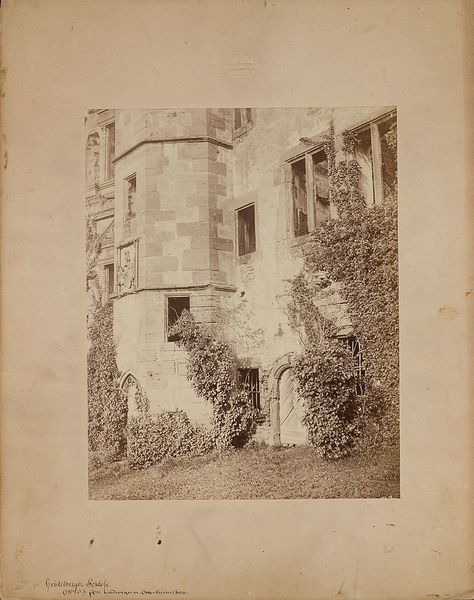
Titel: Heidelberger Schloss am Ludwigs- und Ottheinrichsbau
Künstler: Georg Maria Eckert
Standort: Hamburg
Institution: Museum für Kunst und Gewerbe Hamburg
Schlagwörter: fenster, schloss, pflanzen, vegetation, foto, fotografie, photographie, burg, photo, architekturfotografie, albumin, lichtbild, architekturphotographie, bildwerke, pflanzenabbildung, angewandte und bildende kunst, hessische systematik, schwarzweißpositivverfahren, silbersalzverfahren, schwarzweißfotografie, albuminpapier, fassadendekorationen